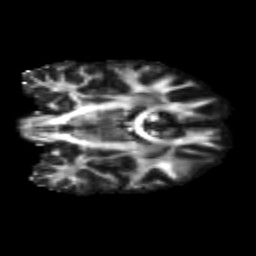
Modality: FA
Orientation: coronal
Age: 25
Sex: female
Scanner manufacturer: siemens
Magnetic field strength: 3 T
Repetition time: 1.8 s
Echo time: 0.07 s